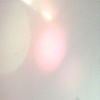
Label: sunburn